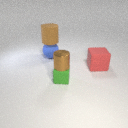
large brown rubber cylinder above large blue rubber sphere